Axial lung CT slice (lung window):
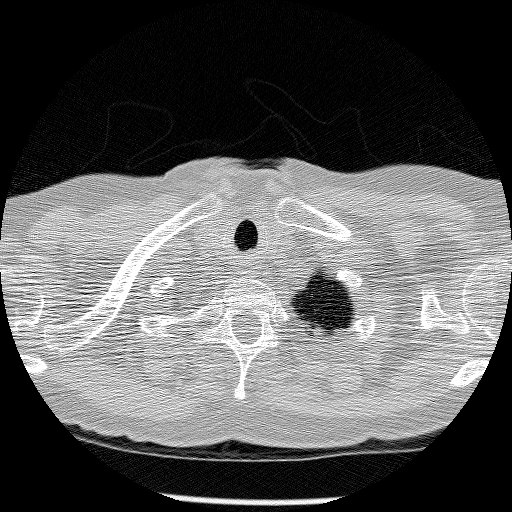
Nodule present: no